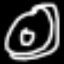
Label: donut